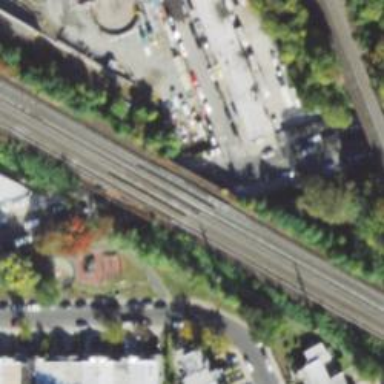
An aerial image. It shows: Railway bridge with electrified rails.